Question: Is there a way to remove some of the results from the list of "Find Occurrences of XZY" just like in Eclipse?
There is an "Exclude" option that scratches them off but that isn't at all as clean. Under Eclipse, I was quite used to being able to do so, especially when finding lots of results in the code, some in external libraries, some in places I don't want to modify, so in the end I'm left with few things I can review and be done with...
For example, the following search finds 679 occurrences, out of which only 7 are in my codebase, rest is under logs or external libraries (which sometimes I might want to be able to search, but not this time).

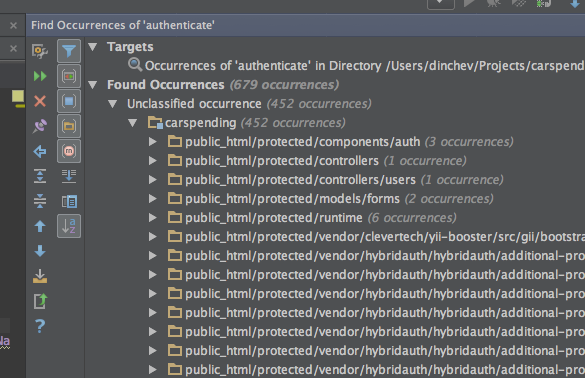
Answer: It is NOT possible as per the documentation available

It may be possible to write a plugin, but I doubt whether it is worth the effort. I would rather filter the results before the results are delivered using "Scope" section of the "Find in path" to exclude the unwanted libraries.